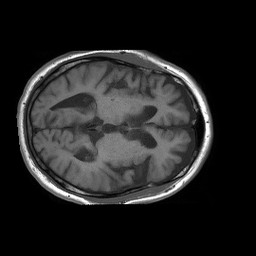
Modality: T1w
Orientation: axial
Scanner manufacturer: philips
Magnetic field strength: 1.5 T
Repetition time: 0.55 s
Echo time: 0.011 s